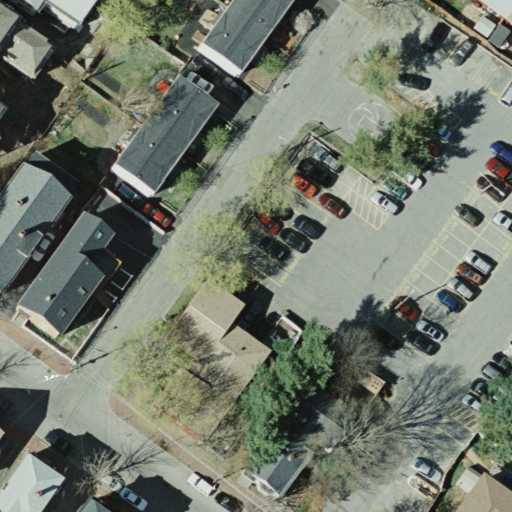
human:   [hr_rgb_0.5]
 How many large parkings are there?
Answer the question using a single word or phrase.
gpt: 1

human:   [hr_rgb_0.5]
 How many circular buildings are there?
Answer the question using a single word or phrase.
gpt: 0

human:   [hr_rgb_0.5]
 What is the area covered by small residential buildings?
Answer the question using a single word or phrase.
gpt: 71m2

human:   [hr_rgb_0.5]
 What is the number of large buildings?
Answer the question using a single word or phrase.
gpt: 0

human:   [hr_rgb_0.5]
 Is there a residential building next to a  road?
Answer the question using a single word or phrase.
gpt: yes

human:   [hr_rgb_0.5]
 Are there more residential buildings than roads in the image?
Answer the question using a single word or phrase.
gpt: yes

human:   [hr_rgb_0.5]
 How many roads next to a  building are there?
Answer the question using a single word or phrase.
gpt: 2

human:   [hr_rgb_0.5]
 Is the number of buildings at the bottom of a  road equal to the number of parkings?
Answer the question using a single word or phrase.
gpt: no

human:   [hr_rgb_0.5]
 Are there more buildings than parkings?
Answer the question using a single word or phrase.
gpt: yes

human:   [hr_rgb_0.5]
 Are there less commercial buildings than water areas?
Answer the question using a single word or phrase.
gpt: no

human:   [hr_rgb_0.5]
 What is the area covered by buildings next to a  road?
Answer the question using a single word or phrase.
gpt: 860m2

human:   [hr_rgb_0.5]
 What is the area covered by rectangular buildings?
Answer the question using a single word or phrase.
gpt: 712m2

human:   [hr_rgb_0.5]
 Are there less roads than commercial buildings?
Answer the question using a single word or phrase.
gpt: no

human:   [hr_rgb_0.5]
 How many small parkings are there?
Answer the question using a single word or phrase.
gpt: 0

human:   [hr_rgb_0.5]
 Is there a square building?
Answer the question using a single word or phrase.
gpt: no

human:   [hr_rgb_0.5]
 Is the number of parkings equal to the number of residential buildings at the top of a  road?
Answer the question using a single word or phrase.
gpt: no

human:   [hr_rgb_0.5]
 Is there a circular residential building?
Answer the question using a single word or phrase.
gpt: no

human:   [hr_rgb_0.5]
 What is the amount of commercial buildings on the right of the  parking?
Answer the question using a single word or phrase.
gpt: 0

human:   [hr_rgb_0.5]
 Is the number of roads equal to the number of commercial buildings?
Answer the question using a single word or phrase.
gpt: no

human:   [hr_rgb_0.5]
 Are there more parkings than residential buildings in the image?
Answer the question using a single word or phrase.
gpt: no

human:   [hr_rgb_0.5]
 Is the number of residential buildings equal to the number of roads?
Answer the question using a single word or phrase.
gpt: no

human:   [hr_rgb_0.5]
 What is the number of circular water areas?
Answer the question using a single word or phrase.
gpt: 0

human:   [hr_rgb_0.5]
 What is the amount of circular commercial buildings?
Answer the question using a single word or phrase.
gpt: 0

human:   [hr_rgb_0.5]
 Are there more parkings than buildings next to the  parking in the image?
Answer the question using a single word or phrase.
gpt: no

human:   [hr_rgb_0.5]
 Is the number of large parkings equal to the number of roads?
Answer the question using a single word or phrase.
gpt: no

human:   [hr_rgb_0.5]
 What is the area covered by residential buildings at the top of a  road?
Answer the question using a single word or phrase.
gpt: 466m2

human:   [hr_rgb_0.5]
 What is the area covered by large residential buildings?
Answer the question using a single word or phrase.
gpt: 0m2

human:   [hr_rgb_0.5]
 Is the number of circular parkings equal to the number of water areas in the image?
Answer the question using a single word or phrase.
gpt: yes

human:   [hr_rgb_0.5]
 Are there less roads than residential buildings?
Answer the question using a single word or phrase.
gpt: yes

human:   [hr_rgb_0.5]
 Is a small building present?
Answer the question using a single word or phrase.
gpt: yes

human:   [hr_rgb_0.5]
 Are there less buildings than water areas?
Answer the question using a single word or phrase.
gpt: no

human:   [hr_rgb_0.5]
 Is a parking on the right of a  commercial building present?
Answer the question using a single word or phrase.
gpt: no

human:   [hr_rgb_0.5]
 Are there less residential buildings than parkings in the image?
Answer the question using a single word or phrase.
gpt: no

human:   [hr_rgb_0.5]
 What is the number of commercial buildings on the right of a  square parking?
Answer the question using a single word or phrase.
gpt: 0

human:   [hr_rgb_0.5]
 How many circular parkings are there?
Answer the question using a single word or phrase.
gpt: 0

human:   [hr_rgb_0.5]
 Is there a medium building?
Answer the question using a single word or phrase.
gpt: yes